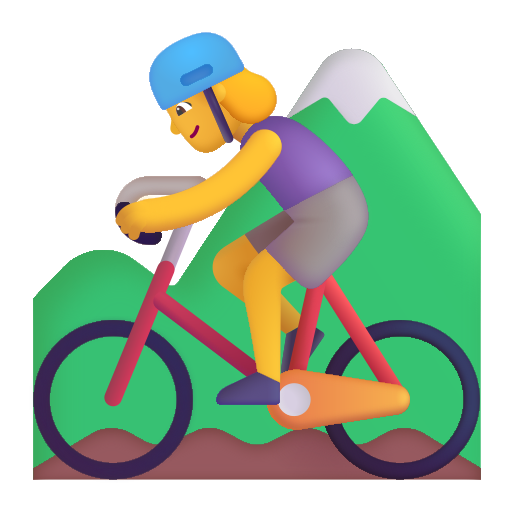
woman mountain biking color default